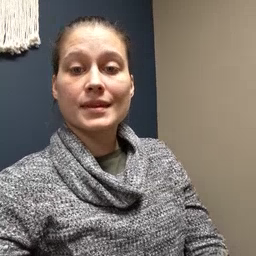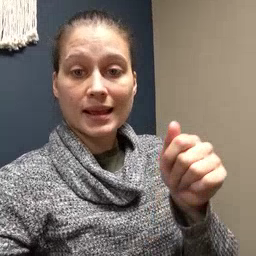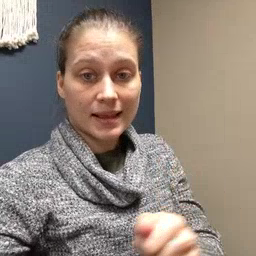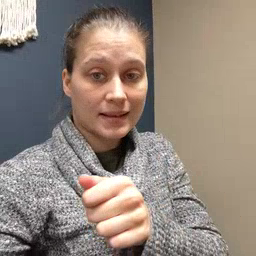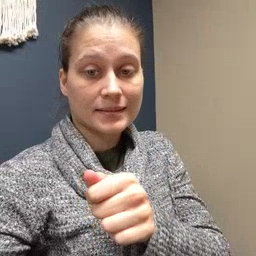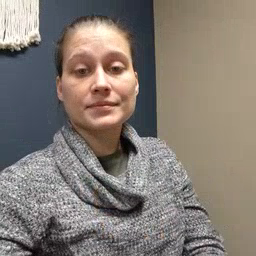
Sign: hide